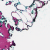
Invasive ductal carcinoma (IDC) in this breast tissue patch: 0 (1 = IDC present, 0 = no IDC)